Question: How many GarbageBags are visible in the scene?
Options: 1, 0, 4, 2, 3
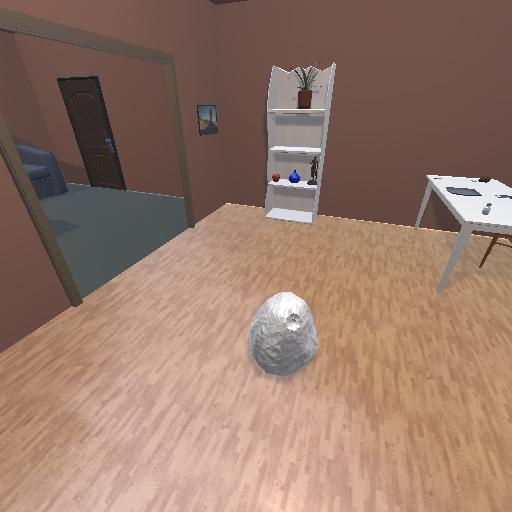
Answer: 1